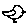
Label: bird